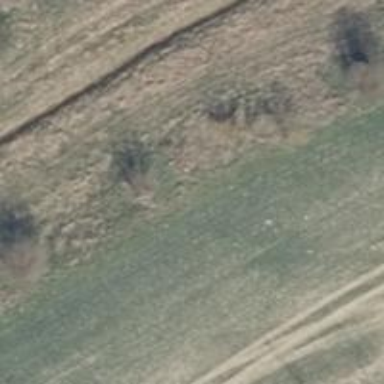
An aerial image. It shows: Row of trees in natural setting.